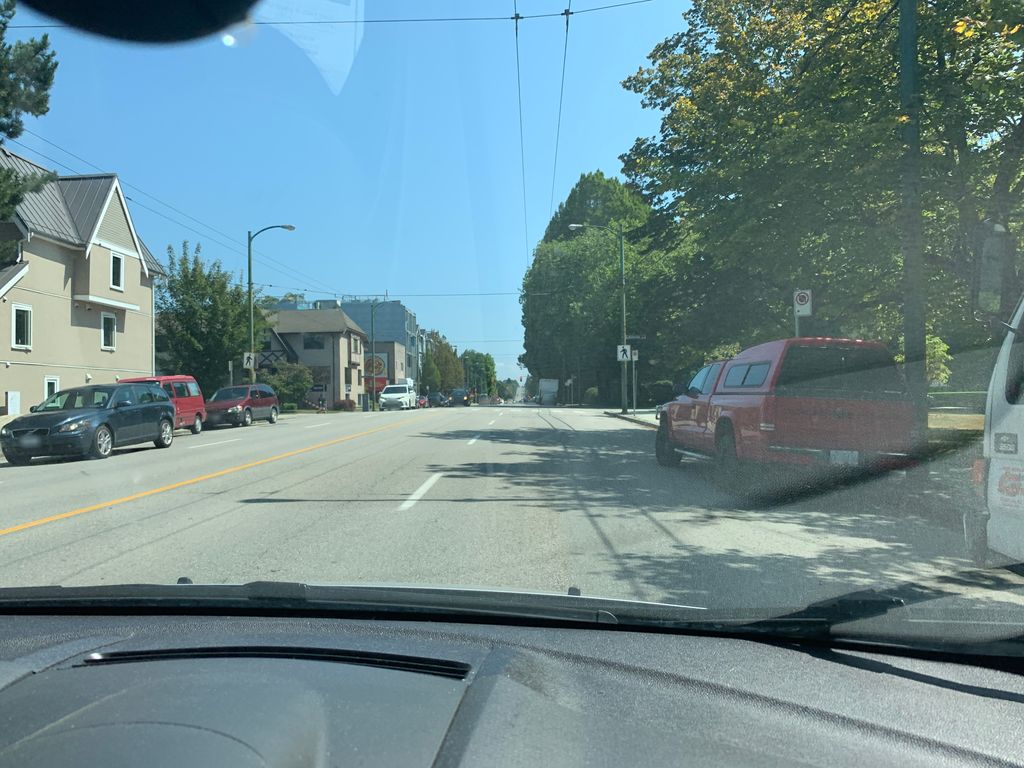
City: vancouver